Question: I am a newer to dtrace
when i exec the code
'sudo dtrace -n 'syscall::read:entry /execname != "dtrace"/ { @reads[execname, fds[arg0].fi_pathname] = count(); }'
then I exec cat filename in another console.
but console has nothing to display.
environment:
need to config some?
how to solve it ?

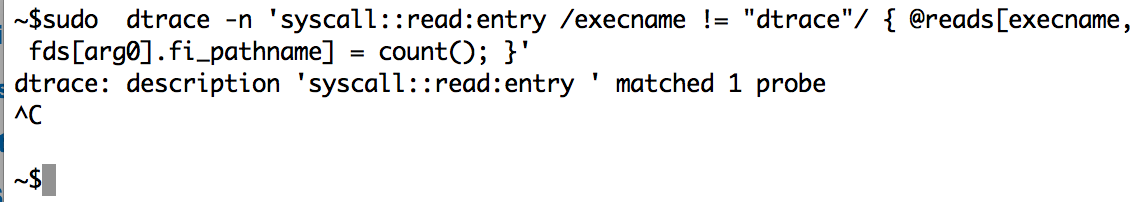
Answer: Try 'sudo bash' to launch a root shell, and then running dtrace directly without the sudo.
Here's an example to ponder:
'''
root@macbook:~> sudo dtrace -n 'syscall::read:entry /execname != "dtrace"/ { @reads[execname, fds[arg0].fi_pathname] = count(); }'
dtrace: description 'syscall::read:entry ' matched 1 probe
^C
root@macbook:~> dtrace -n 'syscall::read:entry /execname != "dtrace"/ { @reads[execname, fds[arg0].fi_pathname] = count(); }'
dtrace: description 'syscall::read:entry ' matched 1 probe
^C
bash ??/<unknown (NULL v_name)>/ttys022 1
fseventsd <unknown (not a vnode)> 1
mds <unknown (not a vnode)> 1
Terminal <unknown (not a vnode)> 2
firefox <unknown (not a vnode)> 2
activitymonitor <unknown (not a vnode)> 3
Terminal ??/<unknown (NULL v_name)>/ptmx 5
Activity Monito <unknown (not a vnode)> 8
Google Chrome H <unknown (not a vnode)> 13
Google Chrome <unknown (not a vnode)> 15
Google Chrome ??/<unknown (NULL v_name)>/urandom 72
'''
Bizzarely, the use of 'sudo' while already root causes the DTrace probes to not fire. I'm guessing sudo interferes with the DTrace privileges. This is new to me (obviously, I've only ever run 'dtrace' from a root shell on Mac OS X to start with). I'm sure someone else can explain this better.